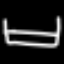
Label: bed